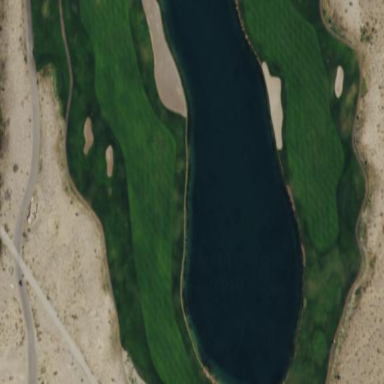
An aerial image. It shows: Rough grassy area used for golf.